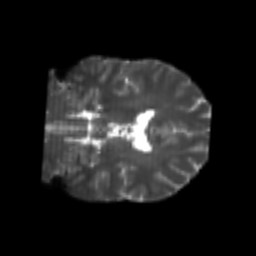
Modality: T2w
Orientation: coronal
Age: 21
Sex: male
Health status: healthy
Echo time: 0.074 s